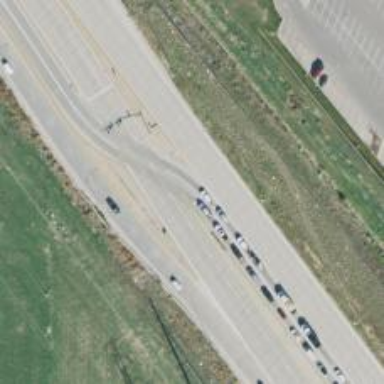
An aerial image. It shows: Trunk link highway.